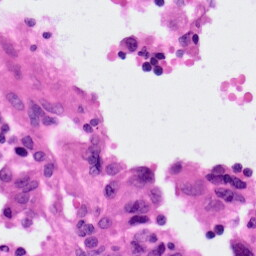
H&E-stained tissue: Lung